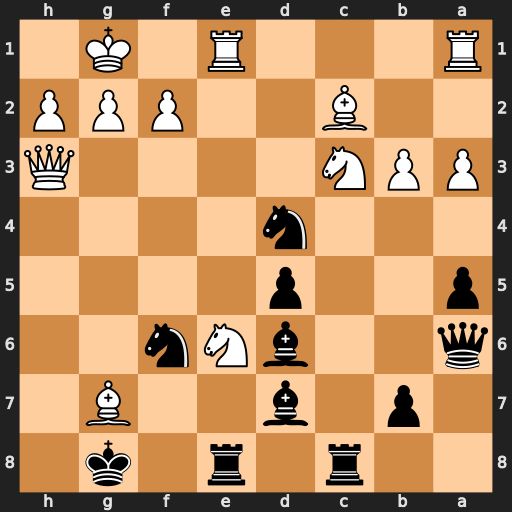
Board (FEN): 2r1r1k1/1p1b2B1/q2bNn2/p2p4/3n4/PPN4Q/2B2PPP/R3R1K1
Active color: b
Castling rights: -
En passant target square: -
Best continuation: Rxe6 Qh8+ Kf7 Bg6+ Kxg6 Qh6+ Kf7